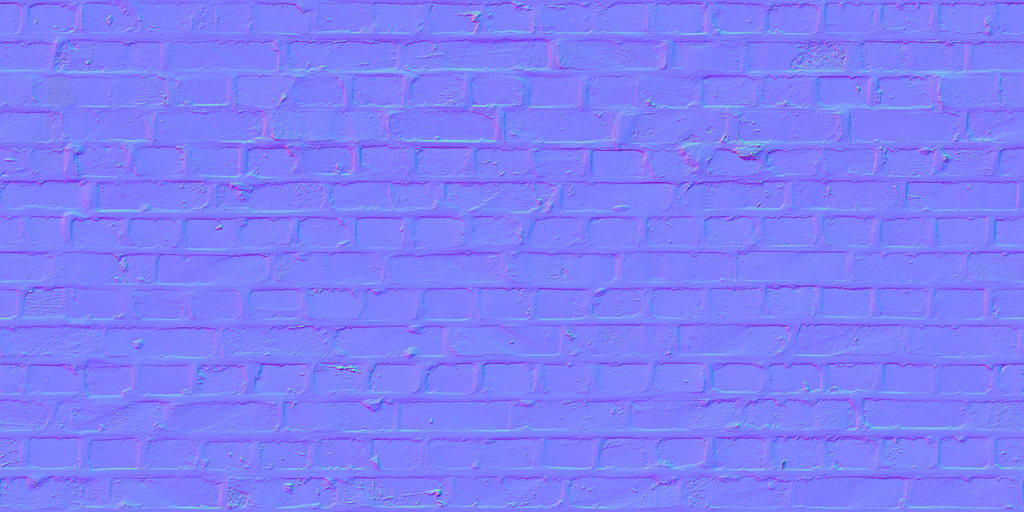
Texture map type: NormalDX